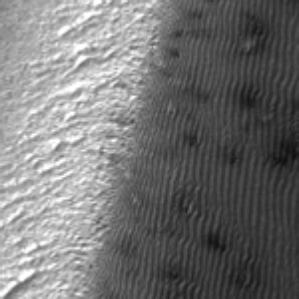
Label: frost